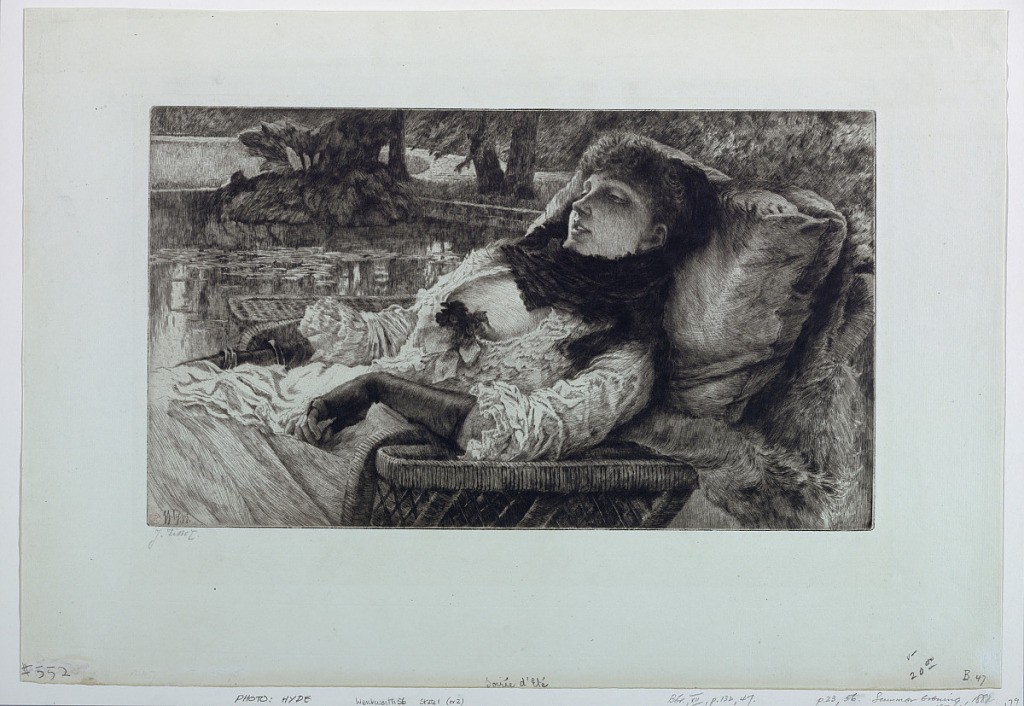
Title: Summer Evening
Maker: James Joseph Tissot, French, 1836 – 1902
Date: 1886
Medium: Etching on paper
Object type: Print
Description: An outdoor scene: a young woman is seated in a wicker armchair, facing left.